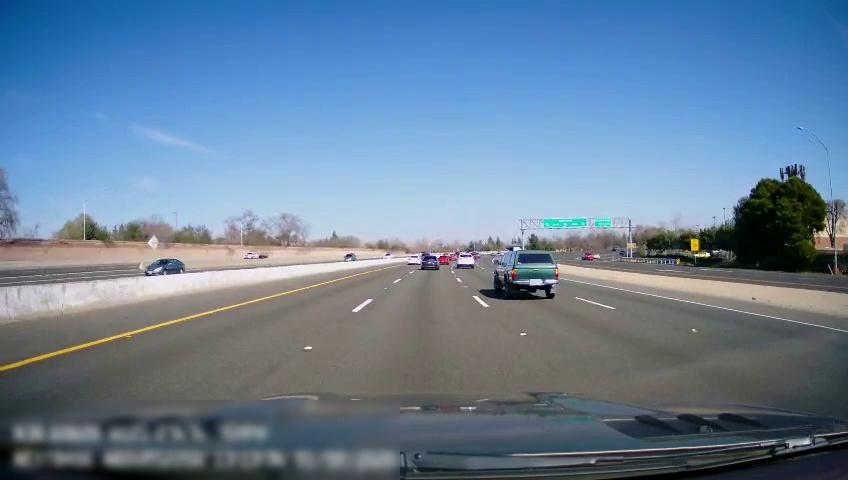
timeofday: Day
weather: Sunny
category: Drivable Space
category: Vehicles | Car
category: Vehicles | Truck
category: Vehicles | Car
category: Drivable Space
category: Drivable Space
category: Vehicles | Car
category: Vehicles | SUV
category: Vehicles | Truck
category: Vehicles | Car
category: Vehicles | Car
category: Vehicles | Car
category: Lanes | Opposite Lane
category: Lanes | Opposite Lane
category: Lanes | Opposite Lane
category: Lanes | Alternate Lane
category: Lanes | Alternate Lane
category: Lanes | Alternate Lane
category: Lanes | Alternate Lane
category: Lanes | Alternate Lane
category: Lanes | Current Lane
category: Lanes | Current Lane
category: Lanes | Alternate Lane
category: Traffic | Signs
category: Traffic | Signs
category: Traffic | Signs